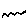
Label: zigzag